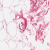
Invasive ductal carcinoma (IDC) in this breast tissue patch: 0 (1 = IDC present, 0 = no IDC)